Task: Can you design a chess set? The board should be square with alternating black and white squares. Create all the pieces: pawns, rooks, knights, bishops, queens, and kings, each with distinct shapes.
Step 4822:
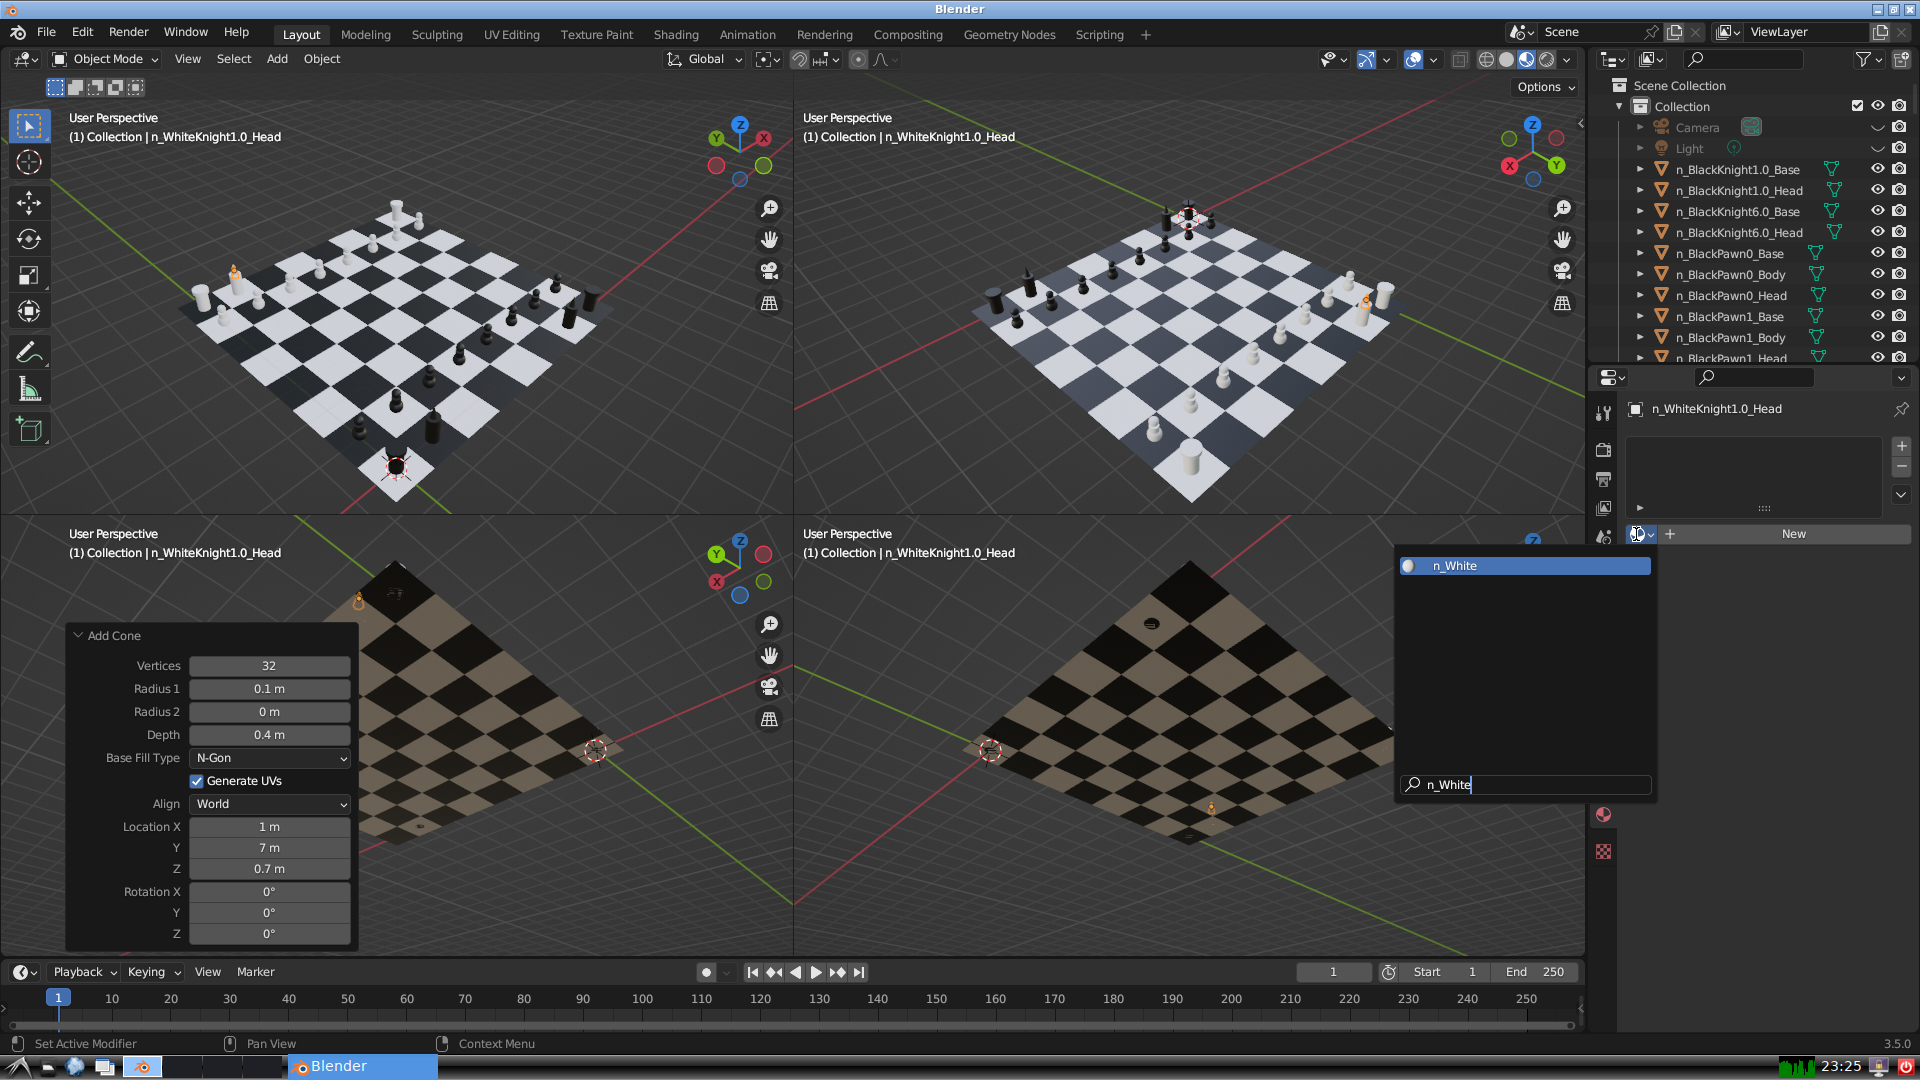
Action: {"key_press": ['Return']}